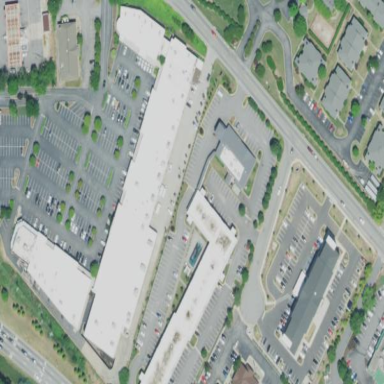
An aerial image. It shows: Retail building.